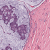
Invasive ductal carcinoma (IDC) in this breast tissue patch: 1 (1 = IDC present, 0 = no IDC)